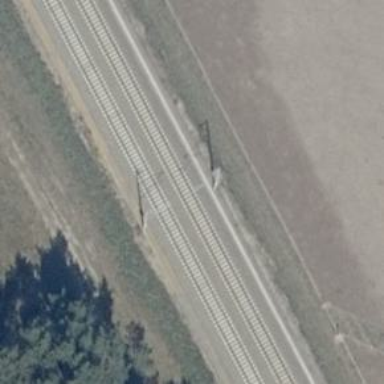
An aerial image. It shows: Milestone along the railway track with catenary mast.